Interaction volume radius: 5 \u00c5
Interaction volume height: 15 \u00c5
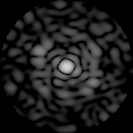
Disorder parameter: 0.8669